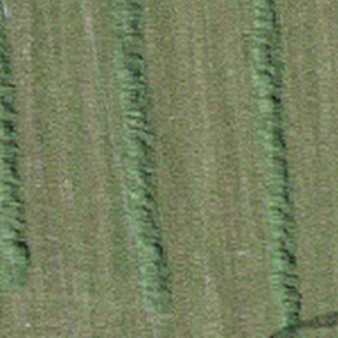
Label: other